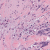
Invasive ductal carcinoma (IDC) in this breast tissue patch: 1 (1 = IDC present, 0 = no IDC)